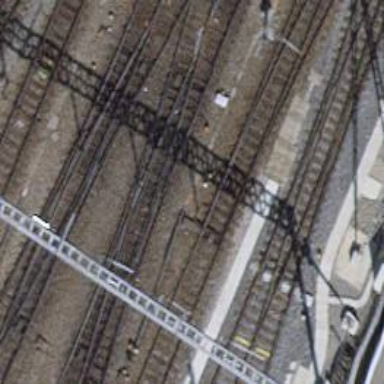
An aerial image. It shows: Railway bridge with electrified contact line. There is one track on the bridge.